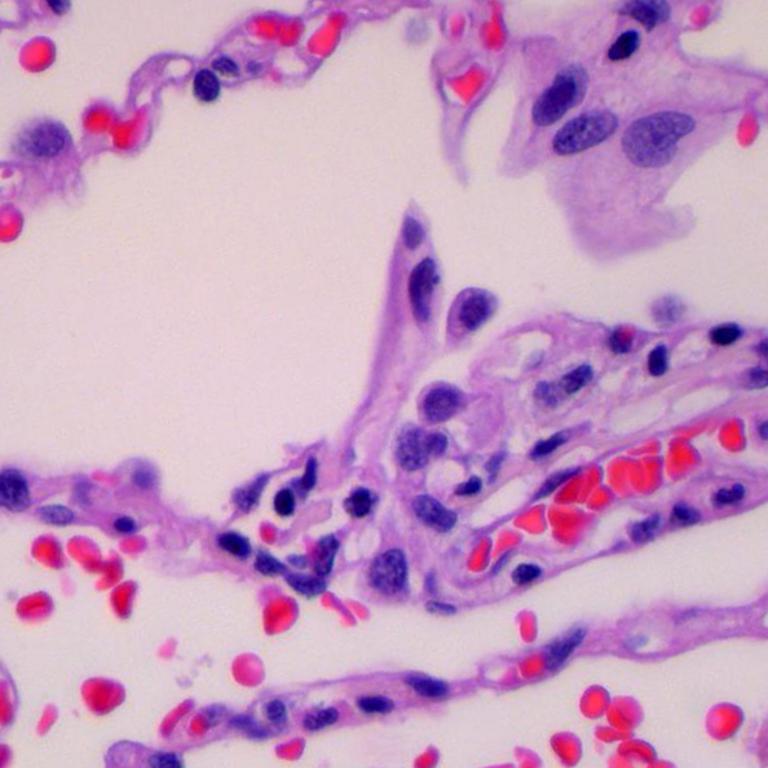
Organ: lung
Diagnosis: benign